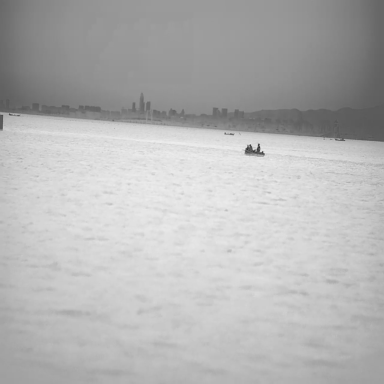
There are four bulk_carriers in the infrared image.